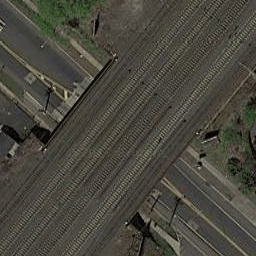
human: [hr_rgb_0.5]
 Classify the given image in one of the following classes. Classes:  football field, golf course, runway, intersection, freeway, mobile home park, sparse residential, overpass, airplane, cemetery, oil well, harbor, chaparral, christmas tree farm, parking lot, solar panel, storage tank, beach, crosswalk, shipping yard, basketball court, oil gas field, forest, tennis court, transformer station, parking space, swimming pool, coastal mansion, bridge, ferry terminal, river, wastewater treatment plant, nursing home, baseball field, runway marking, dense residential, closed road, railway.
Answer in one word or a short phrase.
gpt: railway